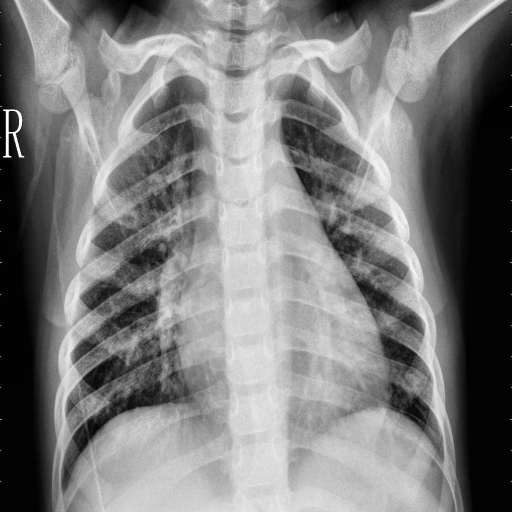
Finding: PNEUMONIA